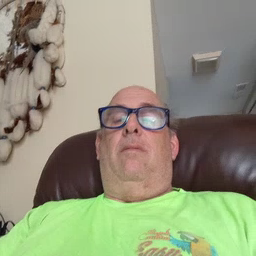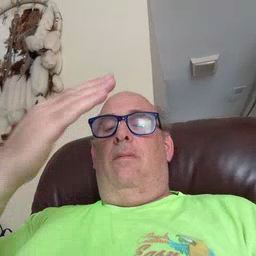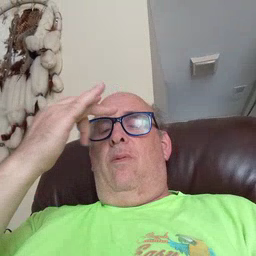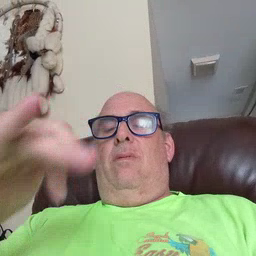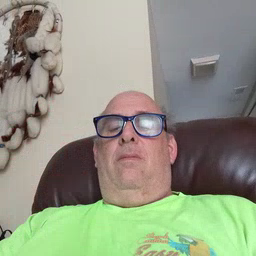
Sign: why